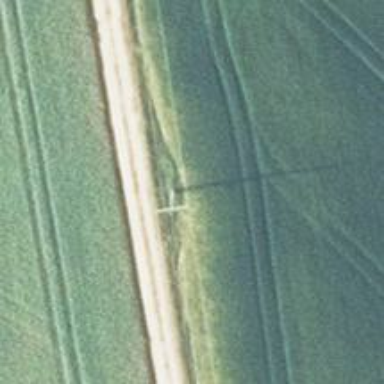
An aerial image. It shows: Power pole.